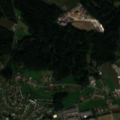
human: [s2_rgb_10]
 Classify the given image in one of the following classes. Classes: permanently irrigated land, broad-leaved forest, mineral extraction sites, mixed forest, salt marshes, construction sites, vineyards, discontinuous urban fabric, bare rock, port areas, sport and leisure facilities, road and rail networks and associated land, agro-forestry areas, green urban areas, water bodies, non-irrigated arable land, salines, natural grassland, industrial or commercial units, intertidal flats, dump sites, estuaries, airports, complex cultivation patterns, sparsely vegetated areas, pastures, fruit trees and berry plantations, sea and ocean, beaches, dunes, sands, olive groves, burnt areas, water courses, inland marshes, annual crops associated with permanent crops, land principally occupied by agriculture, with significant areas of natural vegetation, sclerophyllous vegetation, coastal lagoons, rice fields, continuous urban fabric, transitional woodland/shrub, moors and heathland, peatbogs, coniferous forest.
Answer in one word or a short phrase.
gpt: discontinuous urban fabric, industrial or commercial units, non-irrigated arable land, complex cultivation patterns, mixed forest